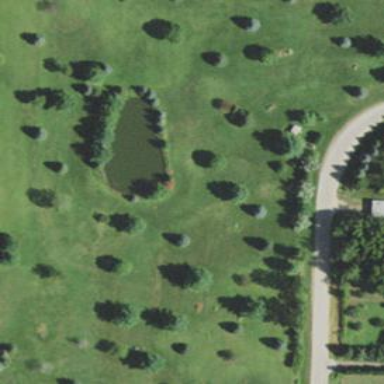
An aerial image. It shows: Golf pitch for leisure land.